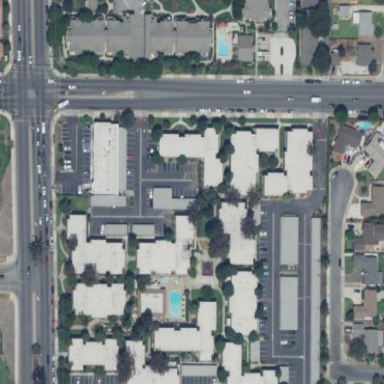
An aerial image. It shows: Residential area with apartments.